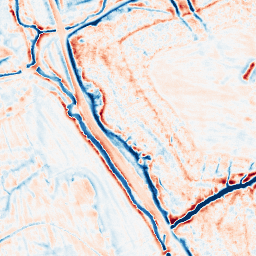
Category: edge_preserving
Decomposition family: bilateral
Decomposition parameters: d: 15
sigma_color: 50
sigma_space: 100
Upsampling method: lanczos
Upsampling parameters: scale: 2
Upsampling scale: 2